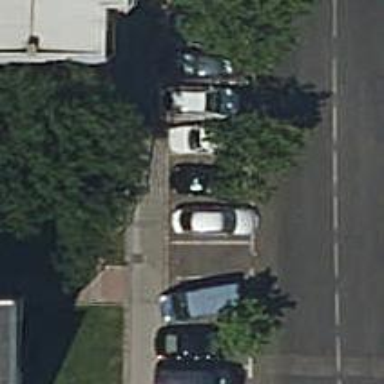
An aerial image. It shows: Sidewalk along the footway.